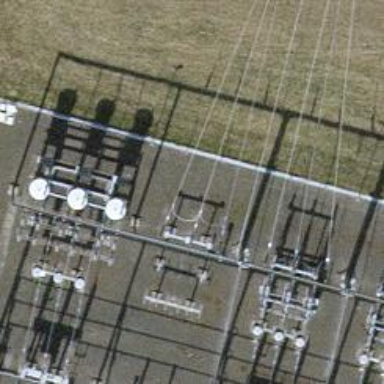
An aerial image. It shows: Three cables of power line.